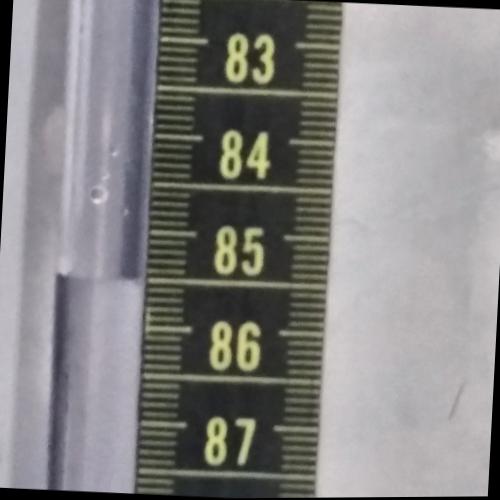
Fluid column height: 85.5 cm